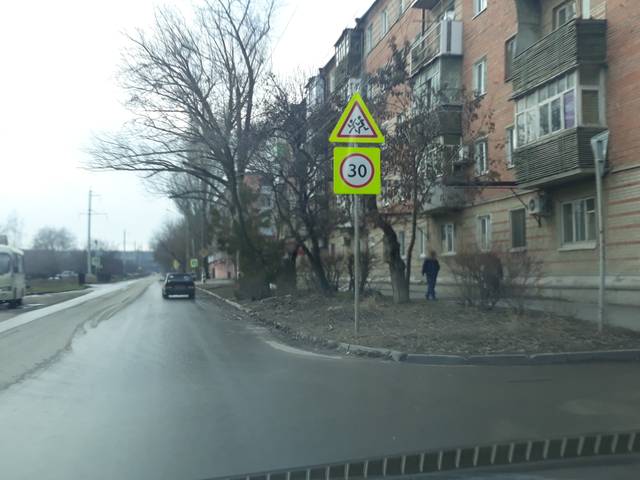
Region: Russia
Coordinates: 47.25, 38.913